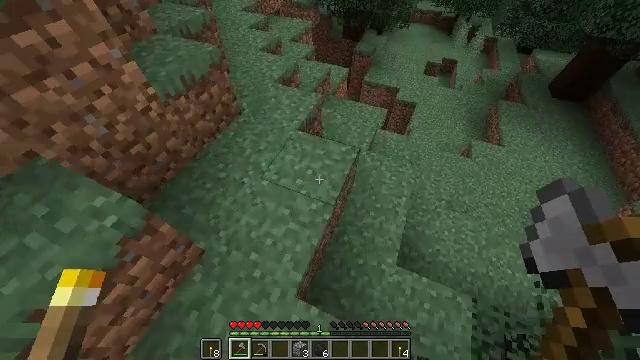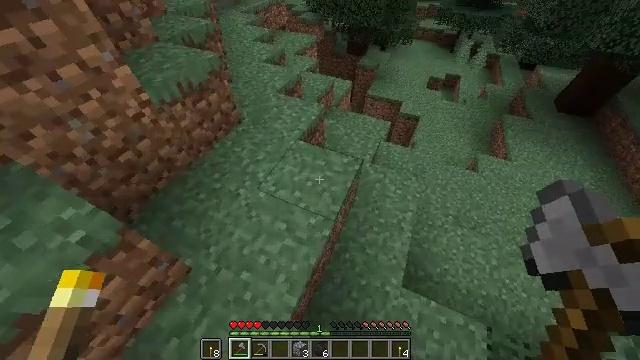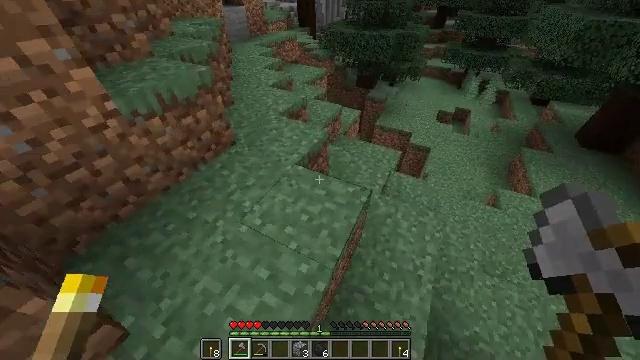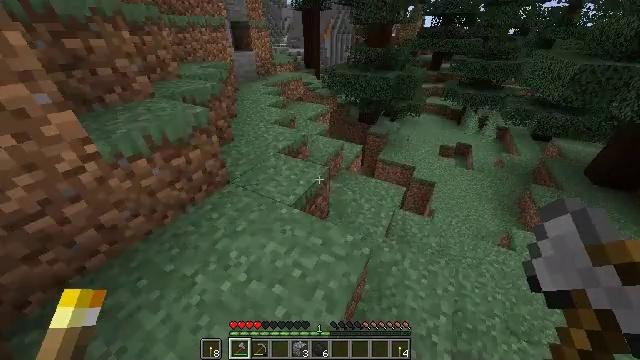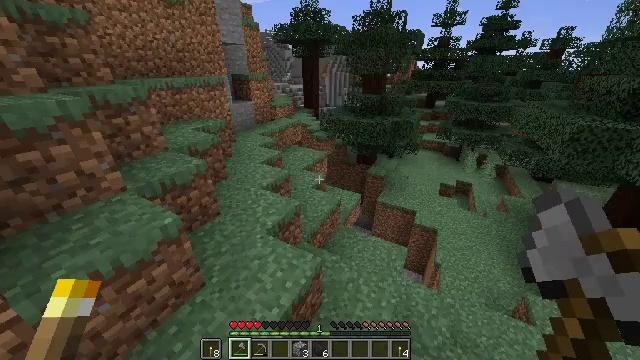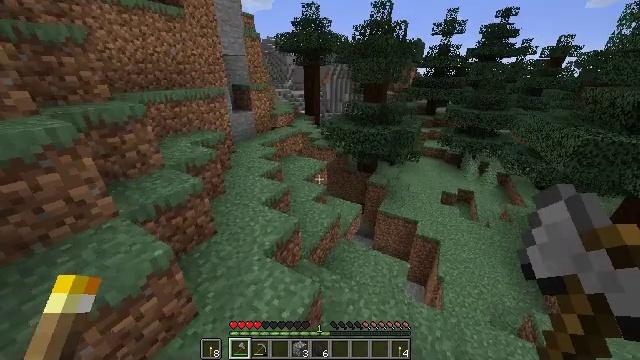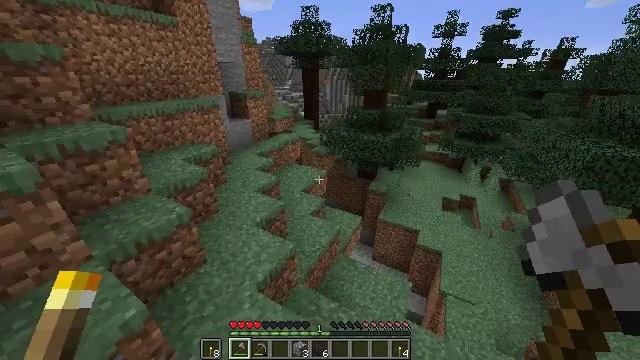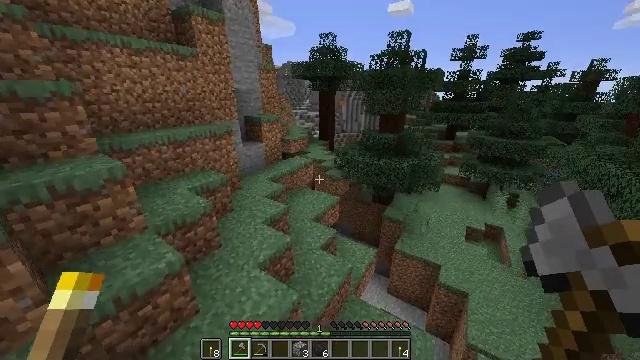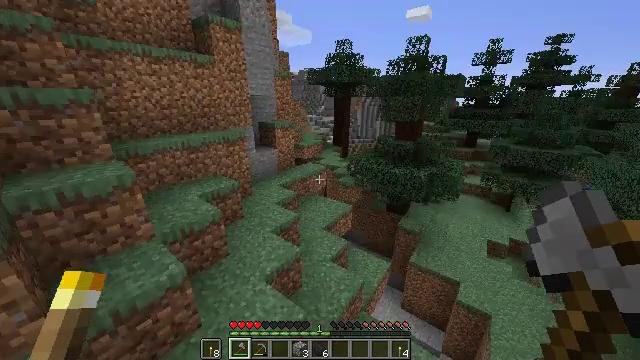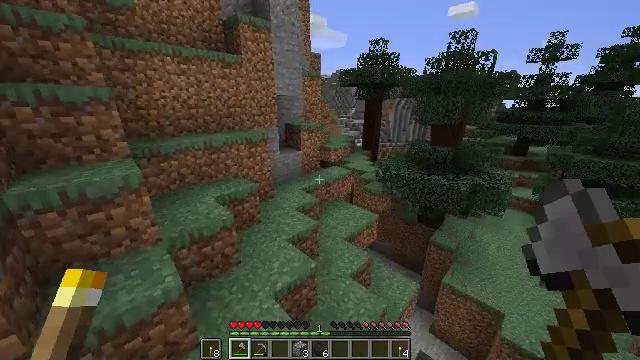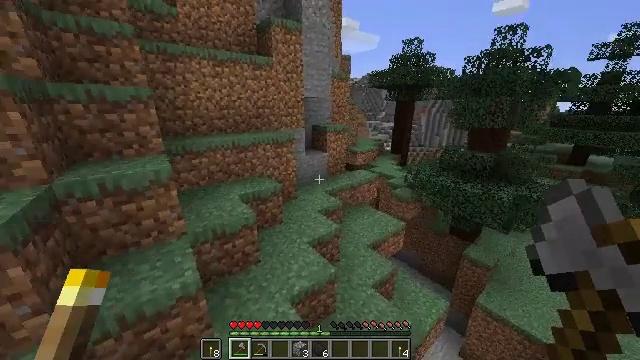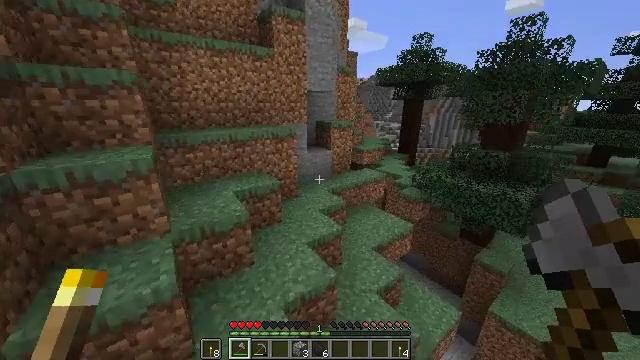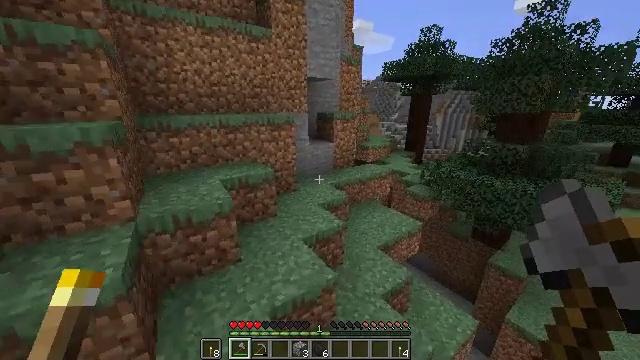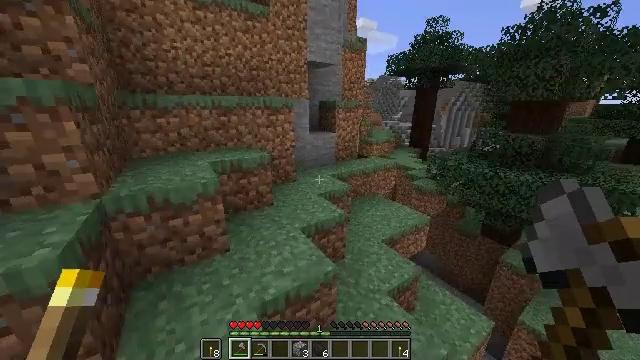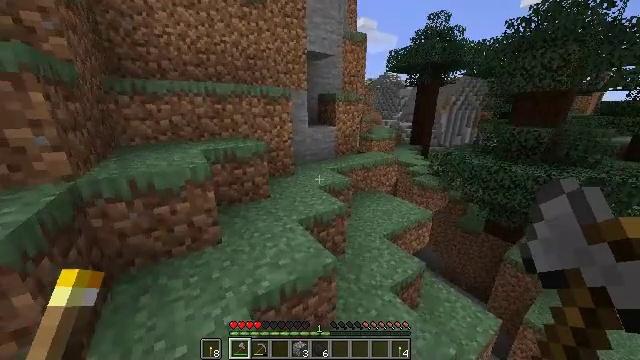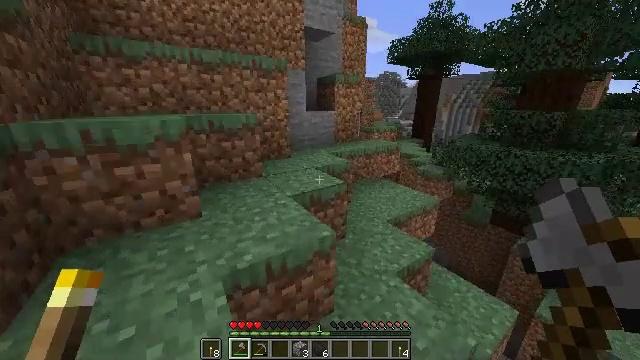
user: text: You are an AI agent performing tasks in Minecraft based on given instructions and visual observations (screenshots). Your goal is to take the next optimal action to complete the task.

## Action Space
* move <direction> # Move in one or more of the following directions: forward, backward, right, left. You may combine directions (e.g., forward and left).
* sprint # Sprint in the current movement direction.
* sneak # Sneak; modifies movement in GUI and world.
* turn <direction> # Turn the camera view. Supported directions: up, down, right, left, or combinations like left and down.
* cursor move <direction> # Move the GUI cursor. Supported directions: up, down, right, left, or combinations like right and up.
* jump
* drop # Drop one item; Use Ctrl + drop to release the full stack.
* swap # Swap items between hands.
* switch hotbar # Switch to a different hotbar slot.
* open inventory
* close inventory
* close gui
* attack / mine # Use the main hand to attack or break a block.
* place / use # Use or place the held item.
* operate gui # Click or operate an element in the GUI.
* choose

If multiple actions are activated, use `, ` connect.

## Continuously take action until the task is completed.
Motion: motion action
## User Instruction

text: Kill mobs.
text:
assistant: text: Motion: move forward, sprint, turn left and up, jump
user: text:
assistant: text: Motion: move forward, sprint, turn left and up, jump
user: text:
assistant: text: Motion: move forward, sprint, turn left and up, jump
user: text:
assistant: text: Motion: move forward, sprint, turn up, jump
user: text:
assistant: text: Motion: move forward, sprint, turn up, jump
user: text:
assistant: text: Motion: move forward, sprint, jump
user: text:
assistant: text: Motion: move forward, sprint, turn left and up, jump
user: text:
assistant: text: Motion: move forward, sprint, turn left and up, jump
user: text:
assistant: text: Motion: move forward, sprint, turn left, jump
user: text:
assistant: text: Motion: move forward and move left, turn left, jump
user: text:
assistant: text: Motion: move forward and move left, turn left, jump
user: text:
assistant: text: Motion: move forward and move left, turn left, jump
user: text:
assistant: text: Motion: move forward and move left, jump
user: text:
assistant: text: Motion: move forward and move left, jump
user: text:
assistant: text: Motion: move forward and move left, jump
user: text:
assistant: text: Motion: move forward, jump
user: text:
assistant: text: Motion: move forward, turn down, jump
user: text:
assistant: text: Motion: move forward, turn right and down, jump
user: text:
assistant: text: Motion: move forward, turn right and down, jump
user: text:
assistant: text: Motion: move forward, turn right, jump
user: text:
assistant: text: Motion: move forward, jump
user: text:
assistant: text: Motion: move forward, turn right, jump
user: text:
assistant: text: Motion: move forward, turn right, jump
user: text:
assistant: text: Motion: move forward, turn right, jump
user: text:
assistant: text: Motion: move forward, turn right, jump
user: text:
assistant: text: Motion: move forward, turn right, jump
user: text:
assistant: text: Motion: move forward, turn right, jump
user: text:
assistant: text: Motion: move forward, turn right and down, jump
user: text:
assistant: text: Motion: move forward, turn down, jump
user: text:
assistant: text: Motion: move forward, jump